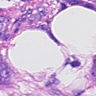
Metastatic tissue present: yes